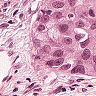
Metastatic tissue present: yes